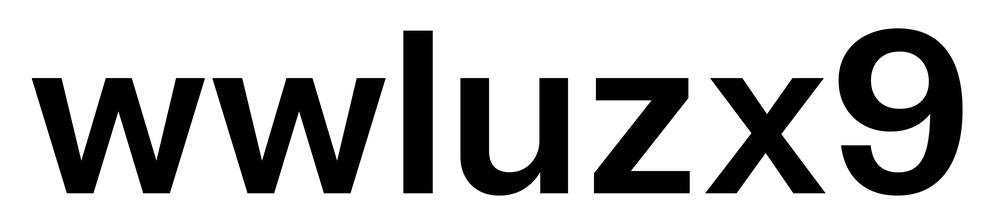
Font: InstrumentSans_SemiBold